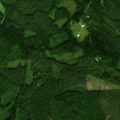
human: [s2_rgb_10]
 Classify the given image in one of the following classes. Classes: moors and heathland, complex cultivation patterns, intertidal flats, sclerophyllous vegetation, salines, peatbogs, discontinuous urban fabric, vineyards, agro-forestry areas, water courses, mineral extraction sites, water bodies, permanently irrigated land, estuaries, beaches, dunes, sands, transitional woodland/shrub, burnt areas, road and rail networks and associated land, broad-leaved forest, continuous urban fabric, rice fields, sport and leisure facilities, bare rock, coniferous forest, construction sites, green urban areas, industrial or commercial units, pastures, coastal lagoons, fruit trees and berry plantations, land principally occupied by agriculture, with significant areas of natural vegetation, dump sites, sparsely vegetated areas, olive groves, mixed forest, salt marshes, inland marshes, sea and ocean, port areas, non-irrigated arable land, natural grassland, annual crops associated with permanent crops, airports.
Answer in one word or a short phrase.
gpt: coniferous forest, mixed forest